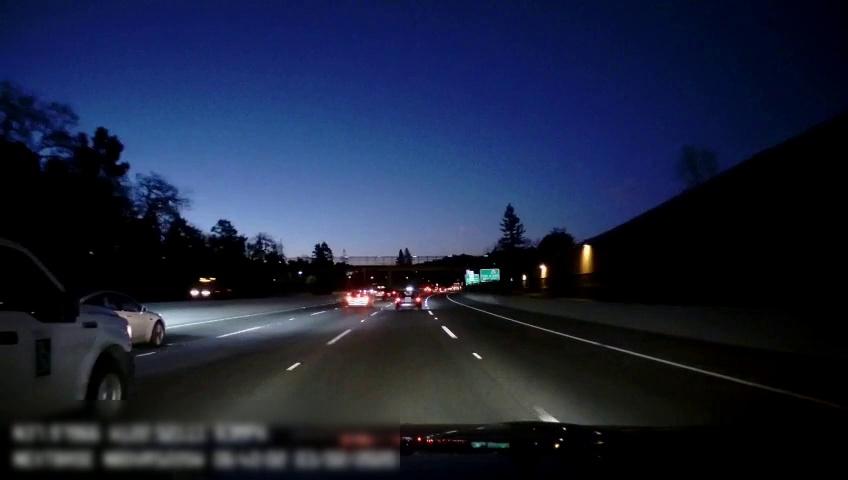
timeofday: Night
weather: Other
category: Drivable Space
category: Vehicles | Car
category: Vehicles | SUV
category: Vehicles | SUV
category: Vehicles | Car
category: Vehicles | Truck
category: Vehicles | Car
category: Vehicles | Truck
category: Lanes | Alternate Lane
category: Lanes | Alternate Lane
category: Lanes | Current Lane
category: Lanes | Current Lane
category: Lanes | Alternate Lane
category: Traffic | Signs
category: Traffic | Signs